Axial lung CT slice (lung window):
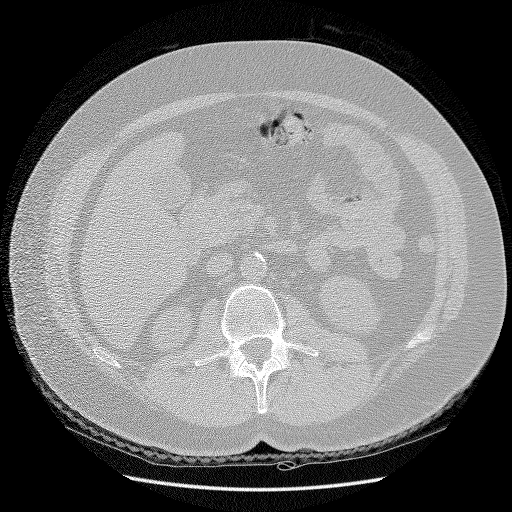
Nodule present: no